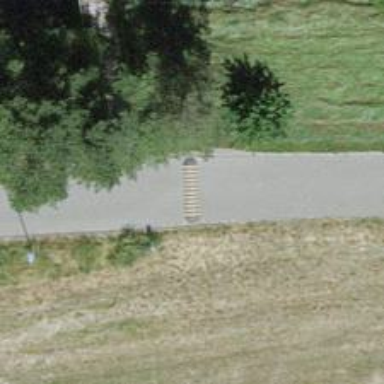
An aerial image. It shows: Agricultural service road with asphalt surface suitable for agricultural vehicles.